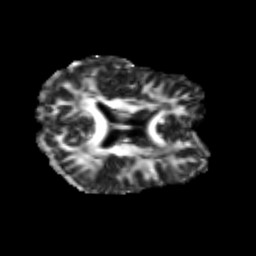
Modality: FA
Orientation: axial
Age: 20
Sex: female
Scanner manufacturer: siemens
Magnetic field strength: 3 T
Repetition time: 3.5 s
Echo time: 0.125 s